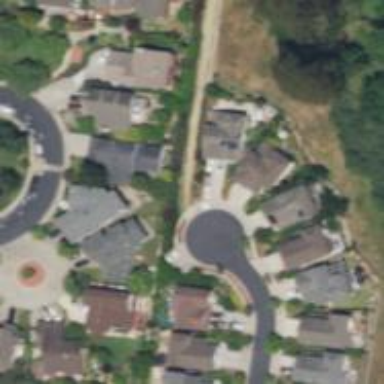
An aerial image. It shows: Alleyway designated as service road.